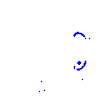
Particle: kaon